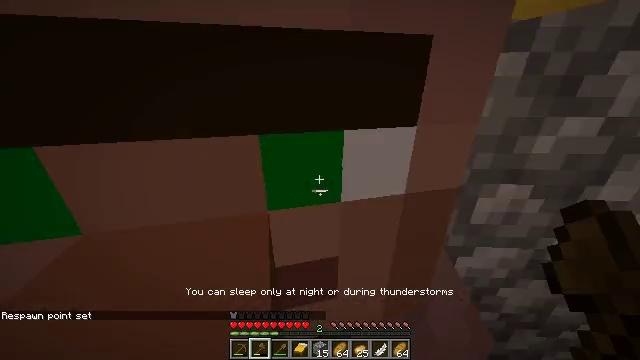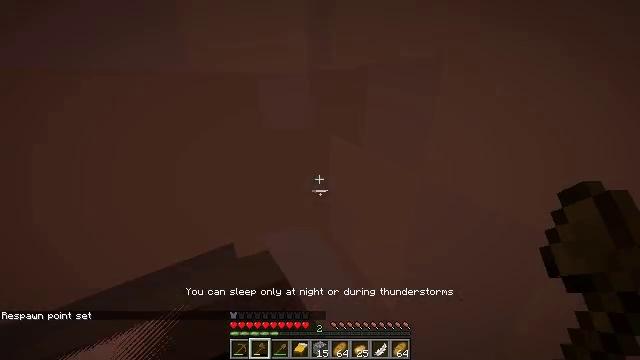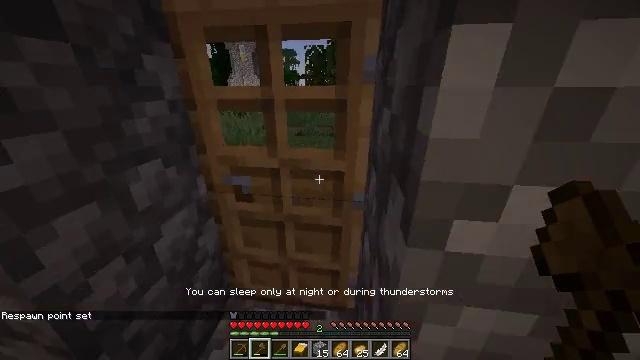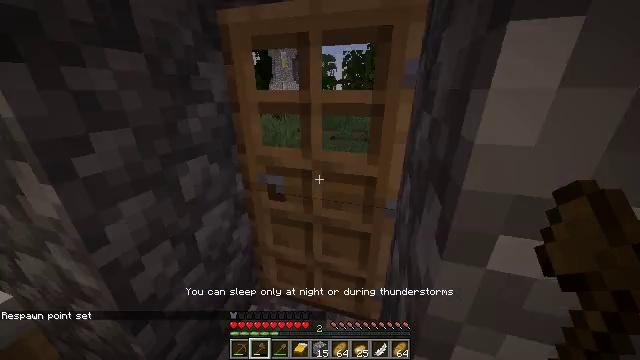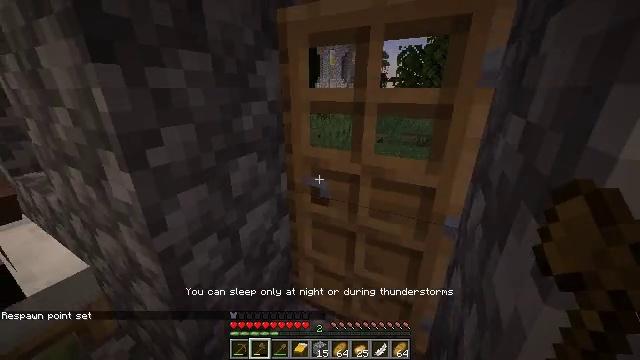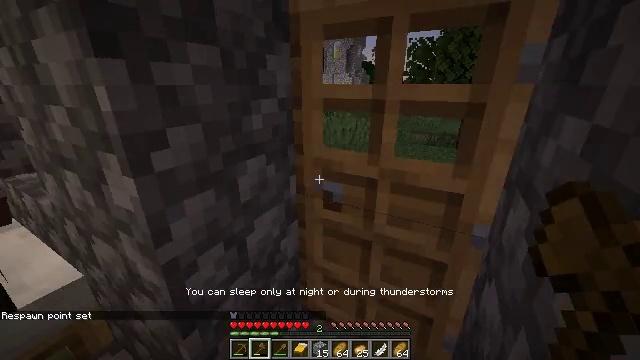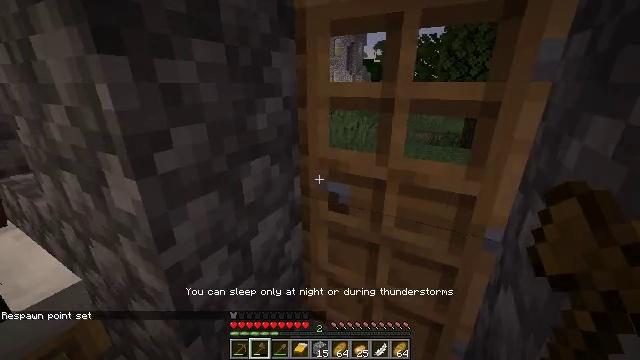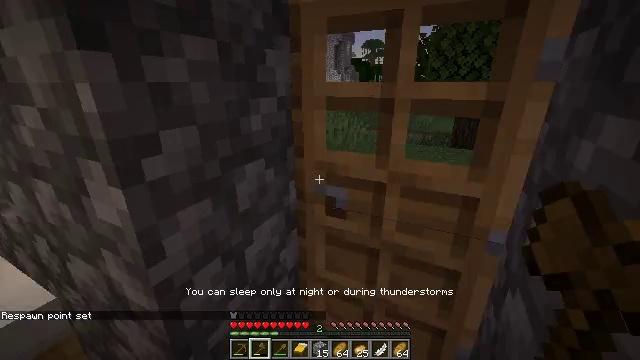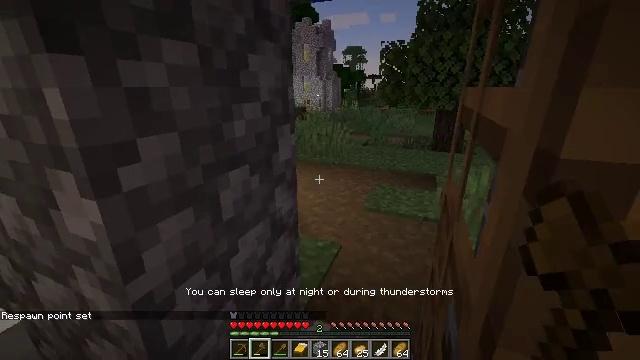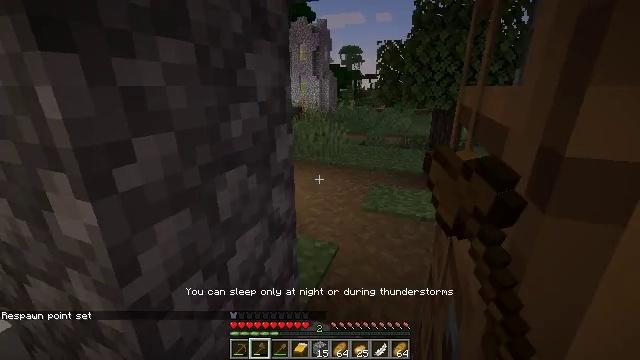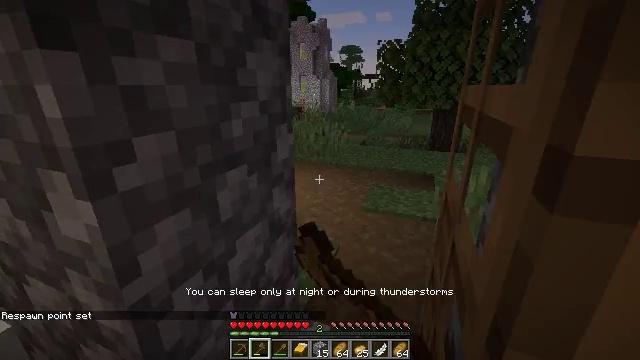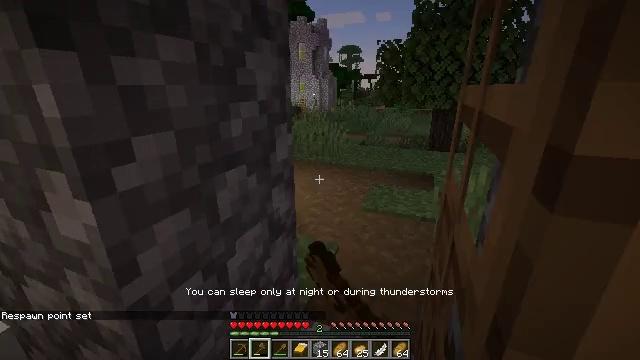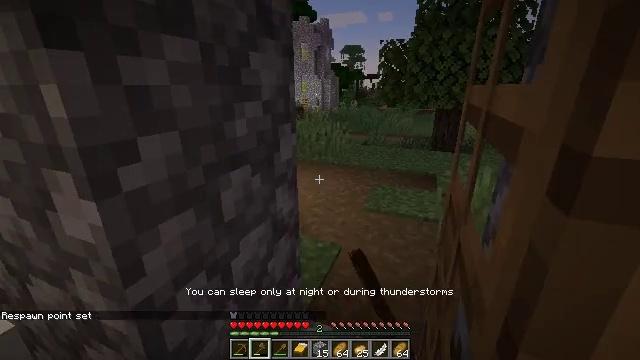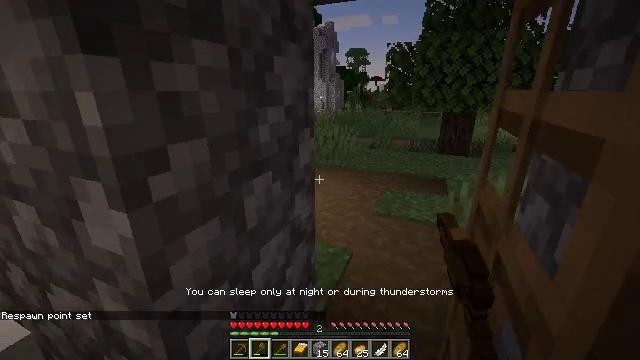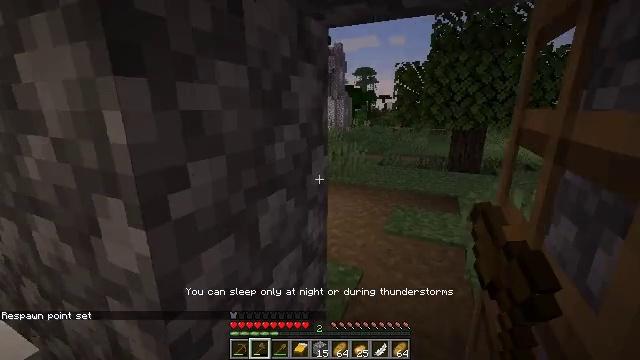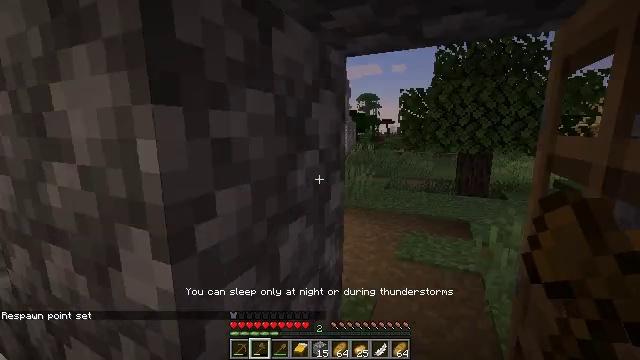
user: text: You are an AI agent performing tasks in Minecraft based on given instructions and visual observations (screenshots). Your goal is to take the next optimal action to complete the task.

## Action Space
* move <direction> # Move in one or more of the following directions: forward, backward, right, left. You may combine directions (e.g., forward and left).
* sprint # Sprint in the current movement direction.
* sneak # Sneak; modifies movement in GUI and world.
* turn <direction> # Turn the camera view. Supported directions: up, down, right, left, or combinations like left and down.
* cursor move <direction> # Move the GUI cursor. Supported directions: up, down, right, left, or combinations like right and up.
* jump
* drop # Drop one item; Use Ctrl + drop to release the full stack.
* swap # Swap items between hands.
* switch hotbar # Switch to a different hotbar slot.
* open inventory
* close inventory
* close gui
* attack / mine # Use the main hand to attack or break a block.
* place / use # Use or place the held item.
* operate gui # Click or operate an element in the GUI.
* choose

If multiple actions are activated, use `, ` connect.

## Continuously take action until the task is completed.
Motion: motion action
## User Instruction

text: Attack the oak stairs to recycle them.
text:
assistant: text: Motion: move forward, sprint, turn left
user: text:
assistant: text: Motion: move forward, sprint, turn left
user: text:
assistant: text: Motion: move forward, sprint, turn left and up
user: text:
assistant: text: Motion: move forward, sprint, turn left and up
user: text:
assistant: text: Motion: move forward, sprint
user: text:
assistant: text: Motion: no_op
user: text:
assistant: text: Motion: turn right
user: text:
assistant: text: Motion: turn right and up, use / place
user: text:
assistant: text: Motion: use / place
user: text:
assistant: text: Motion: use / place
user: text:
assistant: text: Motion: use / place
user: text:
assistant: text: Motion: move forward
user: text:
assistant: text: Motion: move forward, sprint
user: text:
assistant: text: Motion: move forward, sprint, turn left and up
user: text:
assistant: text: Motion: move forward, sprint, turn up
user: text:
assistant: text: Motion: move forward, sprint, turn left and up
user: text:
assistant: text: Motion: move forward, sprint, turn left and up
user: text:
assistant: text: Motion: move forward and move right, sprint
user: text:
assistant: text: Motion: move forward and move right, sprint
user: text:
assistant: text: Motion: move forward and move right, sprint
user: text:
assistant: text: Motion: move forward and move right, sprint
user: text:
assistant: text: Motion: move forward and move right, sprint, turn left
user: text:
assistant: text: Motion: move forward and move right, sprint, turn left
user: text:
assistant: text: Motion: move forward and move right, sprint, turn left and up
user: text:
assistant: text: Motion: move forward and move right, sprint, turn left and up
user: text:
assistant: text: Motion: move forward, sprint, turn left and up
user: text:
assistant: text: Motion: move forward, sprint, turn left and up
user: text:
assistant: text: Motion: move forward, sprint
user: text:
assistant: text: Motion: move forward, sprint
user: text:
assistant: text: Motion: move forward, sprint, turn left and down